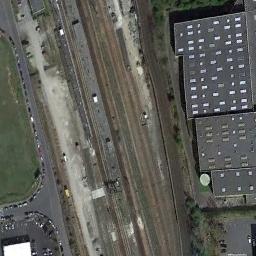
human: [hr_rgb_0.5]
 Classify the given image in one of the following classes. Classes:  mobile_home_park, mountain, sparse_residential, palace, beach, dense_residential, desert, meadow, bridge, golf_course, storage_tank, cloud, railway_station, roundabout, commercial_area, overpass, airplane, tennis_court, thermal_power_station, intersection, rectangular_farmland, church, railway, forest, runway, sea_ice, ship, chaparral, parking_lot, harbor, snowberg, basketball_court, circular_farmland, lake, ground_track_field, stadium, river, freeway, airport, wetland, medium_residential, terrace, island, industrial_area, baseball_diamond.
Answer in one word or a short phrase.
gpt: railway